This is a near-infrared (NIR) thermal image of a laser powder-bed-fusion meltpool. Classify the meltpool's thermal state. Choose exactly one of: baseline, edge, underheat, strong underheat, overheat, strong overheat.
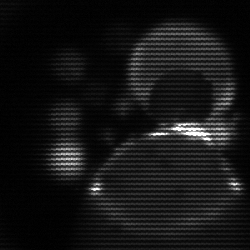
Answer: edge